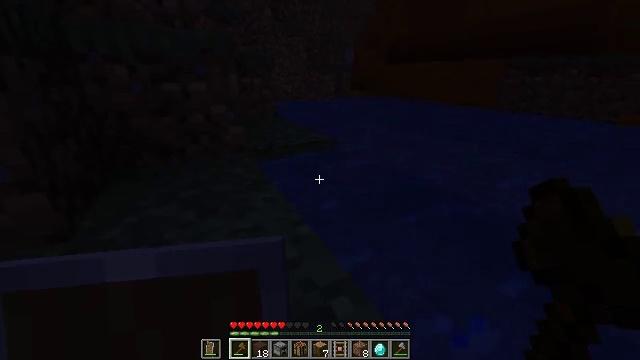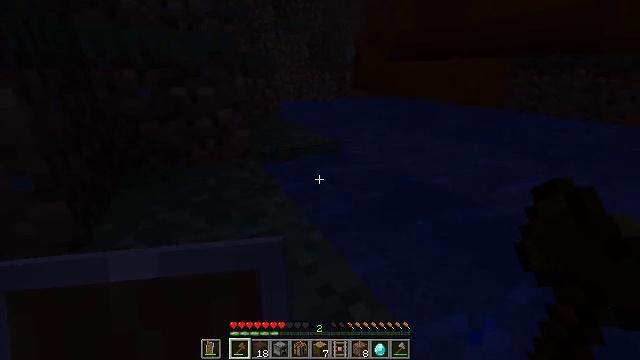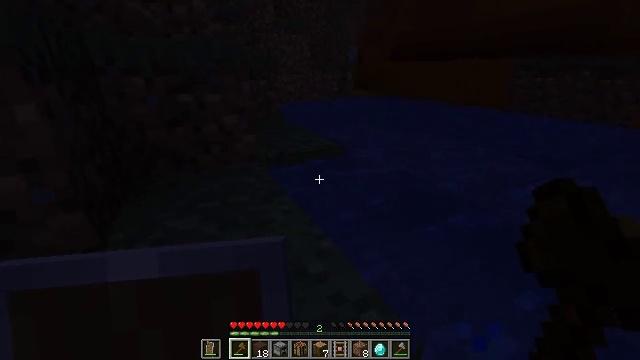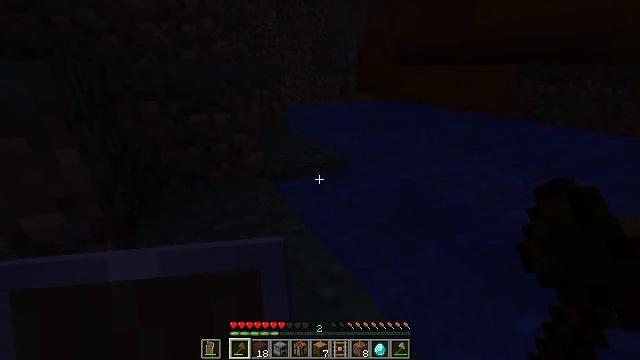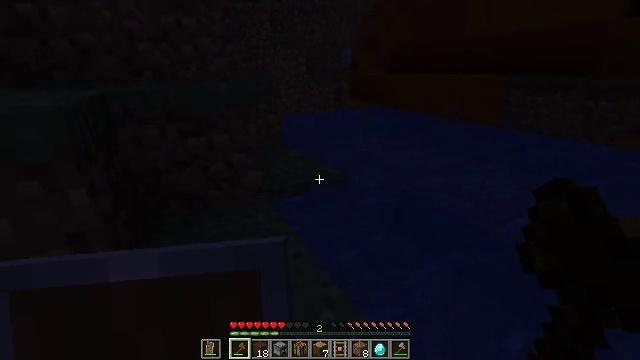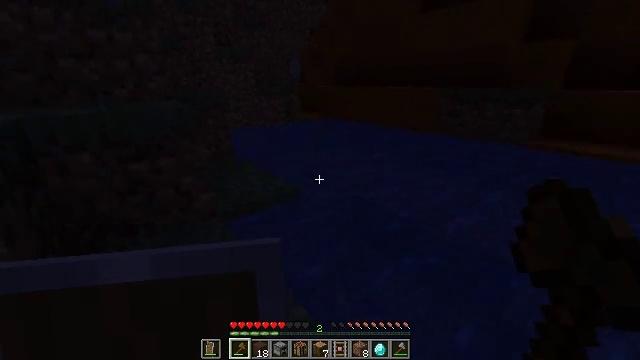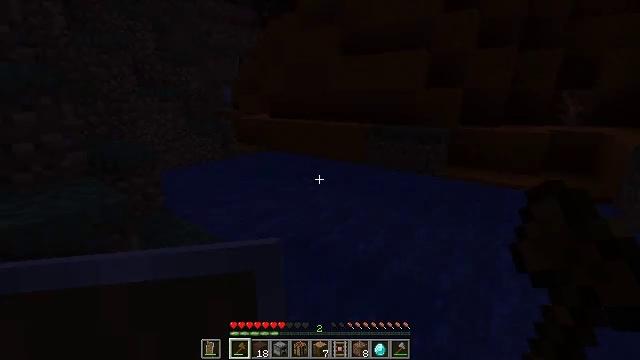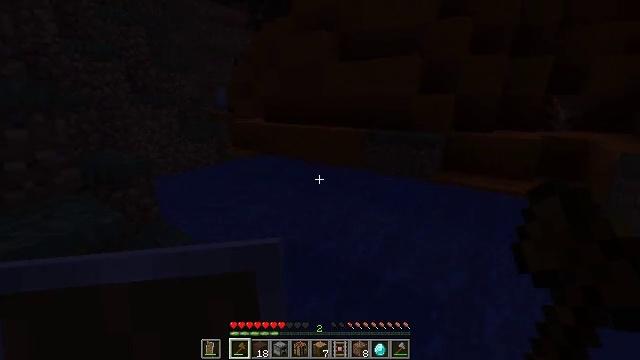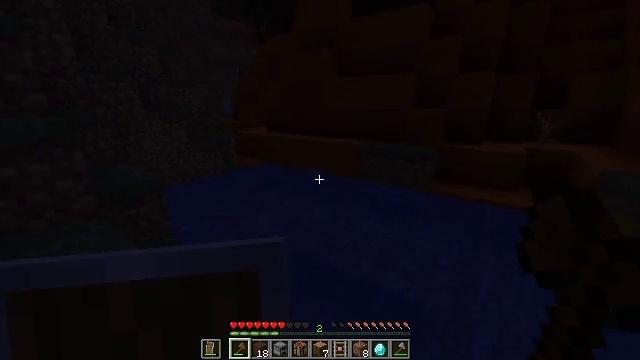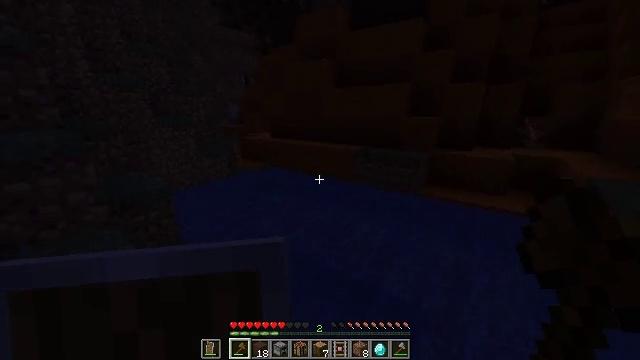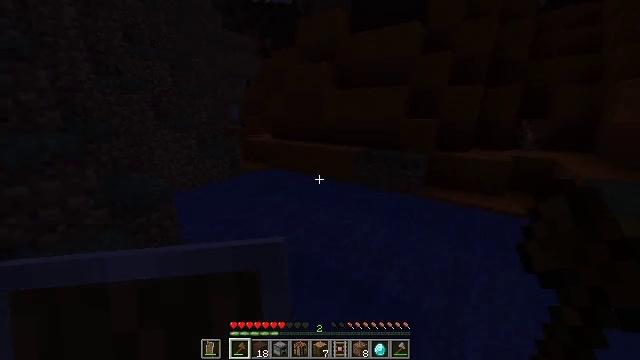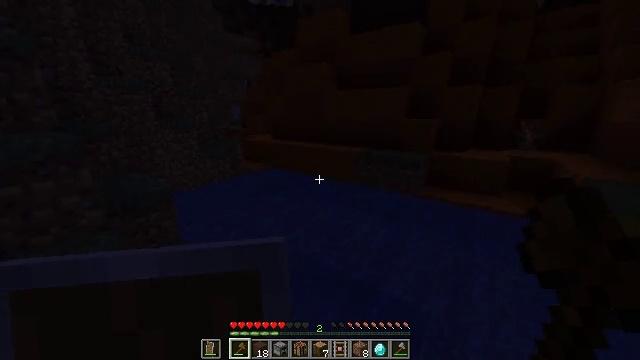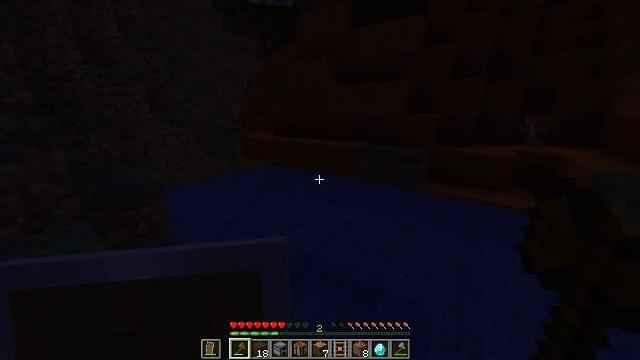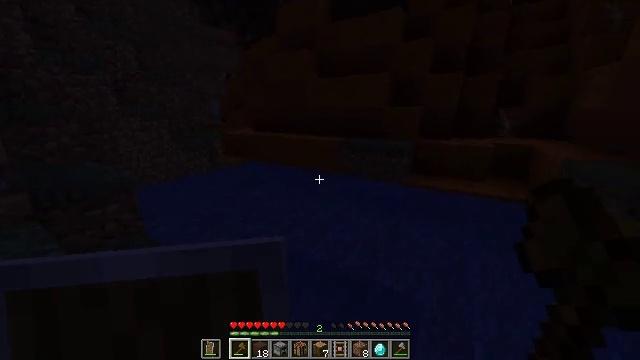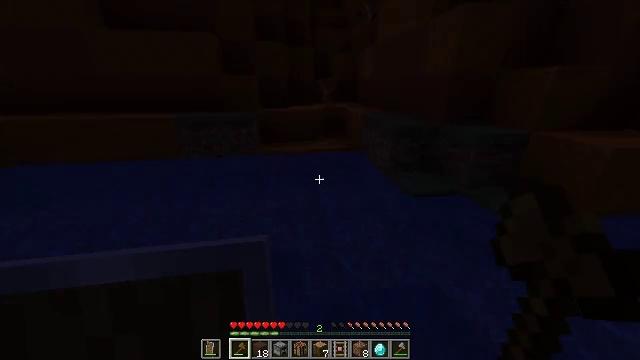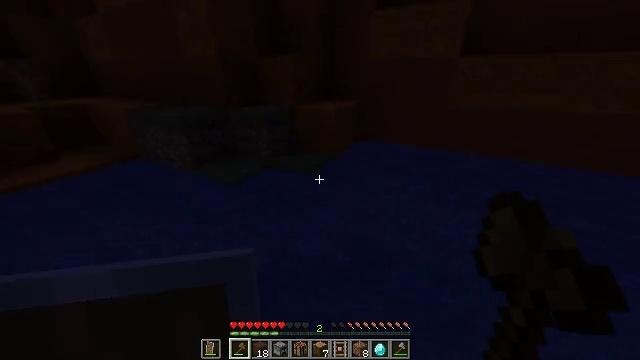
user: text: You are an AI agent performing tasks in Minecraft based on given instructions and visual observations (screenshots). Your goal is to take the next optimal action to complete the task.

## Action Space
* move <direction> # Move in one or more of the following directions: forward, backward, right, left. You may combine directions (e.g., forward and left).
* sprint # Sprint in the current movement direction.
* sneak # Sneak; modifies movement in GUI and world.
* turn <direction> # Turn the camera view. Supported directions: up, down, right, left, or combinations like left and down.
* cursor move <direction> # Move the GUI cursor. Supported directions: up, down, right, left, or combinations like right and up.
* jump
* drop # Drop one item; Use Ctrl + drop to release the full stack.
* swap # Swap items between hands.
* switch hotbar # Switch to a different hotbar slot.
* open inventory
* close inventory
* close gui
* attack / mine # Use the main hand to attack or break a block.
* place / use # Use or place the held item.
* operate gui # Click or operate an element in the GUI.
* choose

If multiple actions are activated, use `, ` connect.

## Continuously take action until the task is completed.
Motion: motion action
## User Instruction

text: Mine the sugar cane near rivers.
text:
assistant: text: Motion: move forward, sprint, jump
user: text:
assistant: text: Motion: move forward, sprint, jump
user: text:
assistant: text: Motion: move forward, sprint, jump
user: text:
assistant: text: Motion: move forward, sprint, turn right, jump
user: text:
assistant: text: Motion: move forward, sprint, turn right and up, jump
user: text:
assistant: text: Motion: move forward, sprint, turn right and up
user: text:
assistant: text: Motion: move forward, sprint, turn right
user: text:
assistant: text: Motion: move forward, sprint
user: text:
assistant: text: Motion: move forward, sprint, jump
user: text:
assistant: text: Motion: move forward, sprint, jump
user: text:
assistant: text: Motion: move forward, sprint, jump
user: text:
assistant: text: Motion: move forward, sprint, jump
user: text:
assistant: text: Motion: move forward, sprint, turn right, jump
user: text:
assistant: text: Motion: move forward, turn right and down
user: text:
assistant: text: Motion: move forward, turn right and down
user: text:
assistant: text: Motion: move forward, turn right
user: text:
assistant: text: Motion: move forward, sprint, turn right and up
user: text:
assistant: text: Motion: move forward, sprint, turn right and down, jump
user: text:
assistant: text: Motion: move forward, sprint, turn right, jump
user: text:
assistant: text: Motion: move forward, sprint, jump
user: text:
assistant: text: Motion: move forward, sprint, jump
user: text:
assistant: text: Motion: move forward, sprint, jump
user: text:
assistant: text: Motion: move forward, sprint, jump
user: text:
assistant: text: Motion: move forward, sprint, turn right and down, jump
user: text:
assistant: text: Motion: move forward, sprint, turn right and up, jump
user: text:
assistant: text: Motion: move forward, sprint, turn right, jump
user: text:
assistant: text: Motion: move forward, sprint, turn right, jump
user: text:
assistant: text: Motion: move forward, sprint, turn right, jump
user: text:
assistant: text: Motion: move forward, sprint, turn right, jump
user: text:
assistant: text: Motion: move forward, sprint, jump